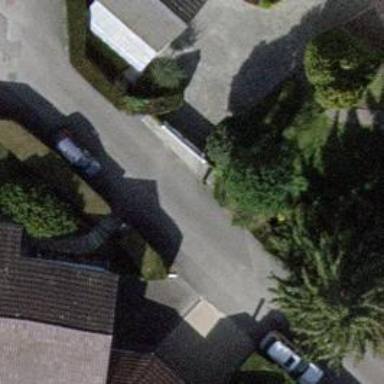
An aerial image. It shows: Alleyway designated as service road.